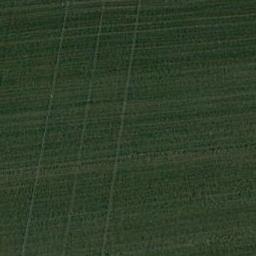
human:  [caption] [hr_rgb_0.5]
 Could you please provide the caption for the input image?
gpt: This meadow has dense grasses and a striped texture and some trails are also on the meadow .

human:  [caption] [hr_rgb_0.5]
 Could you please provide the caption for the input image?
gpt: The entire image is dominated by grass .

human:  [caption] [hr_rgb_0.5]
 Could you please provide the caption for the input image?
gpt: There are some thin lines in the meadow .

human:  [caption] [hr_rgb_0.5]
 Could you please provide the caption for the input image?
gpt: A large strip of lush green grass .

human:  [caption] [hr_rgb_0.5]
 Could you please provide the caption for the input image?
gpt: A dense green meadow with stripes .